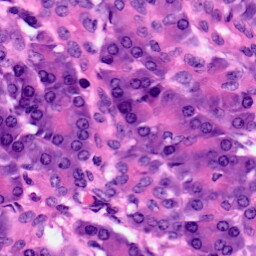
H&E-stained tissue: Pancreatic